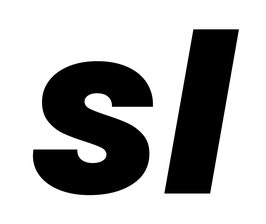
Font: Poppins-ExtraBoldItalic